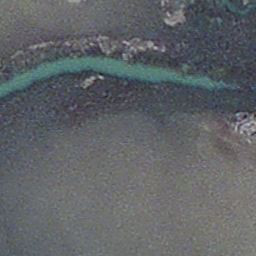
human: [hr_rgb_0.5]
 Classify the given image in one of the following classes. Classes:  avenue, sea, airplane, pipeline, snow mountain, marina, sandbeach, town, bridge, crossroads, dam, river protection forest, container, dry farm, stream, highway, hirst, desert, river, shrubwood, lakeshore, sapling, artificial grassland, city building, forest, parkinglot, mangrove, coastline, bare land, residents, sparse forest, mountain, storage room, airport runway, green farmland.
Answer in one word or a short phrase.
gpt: stream